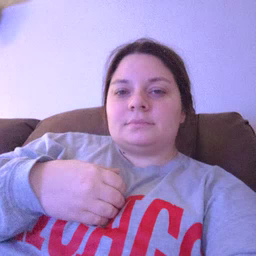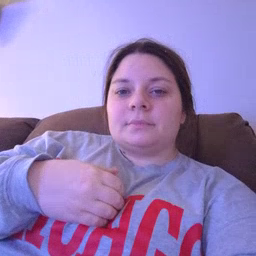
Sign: morning